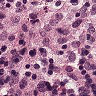
Metastatic tissue present: no